Field crop: maize
Growth stage: 2
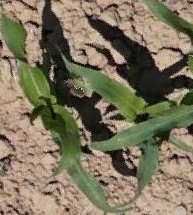
Species: maize